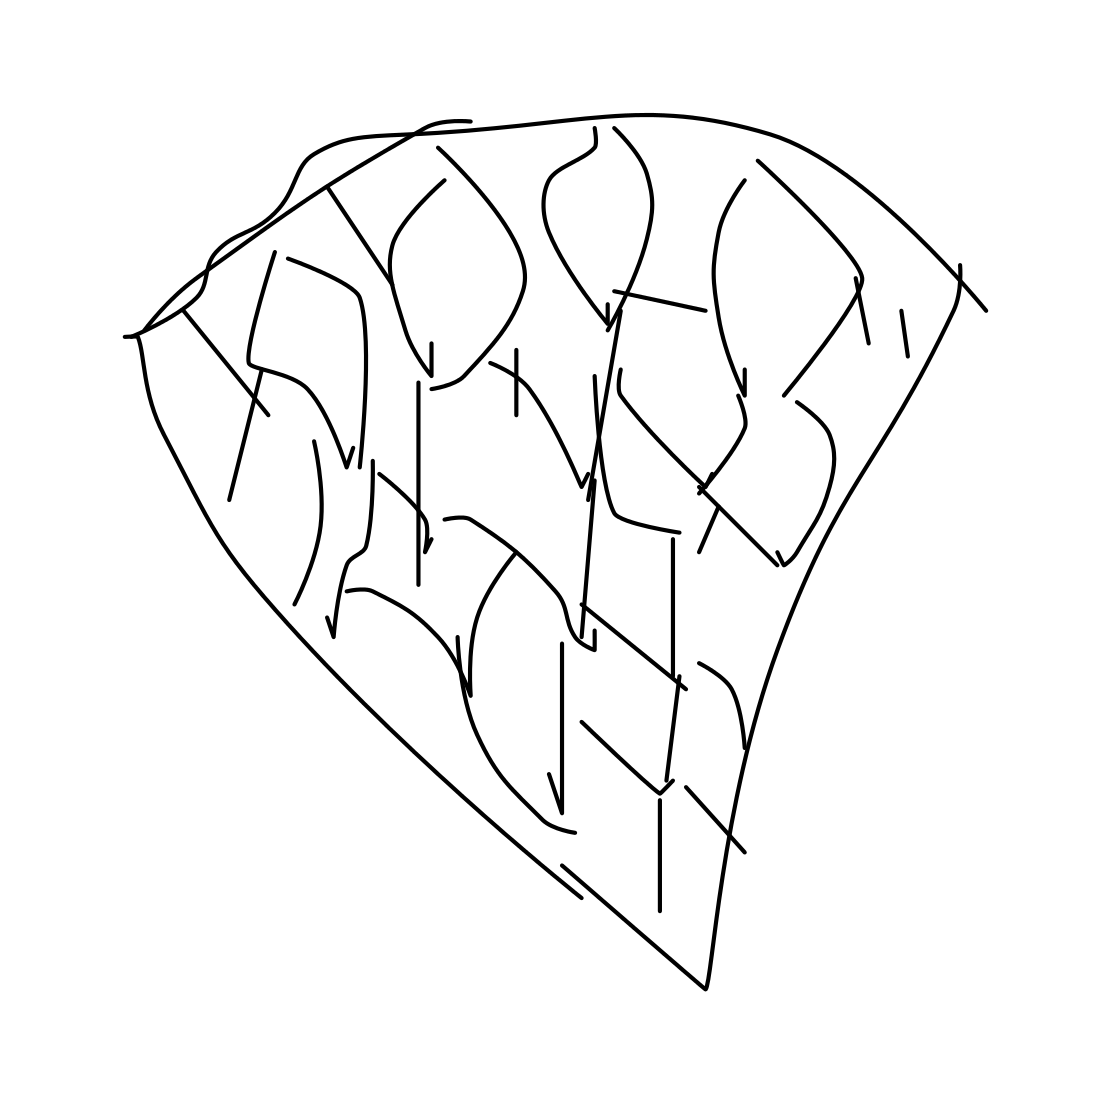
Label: diamond